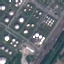
Land use / land cover: Industrial